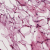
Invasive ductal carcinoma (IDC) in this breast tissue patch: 0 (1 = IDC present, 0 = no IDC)